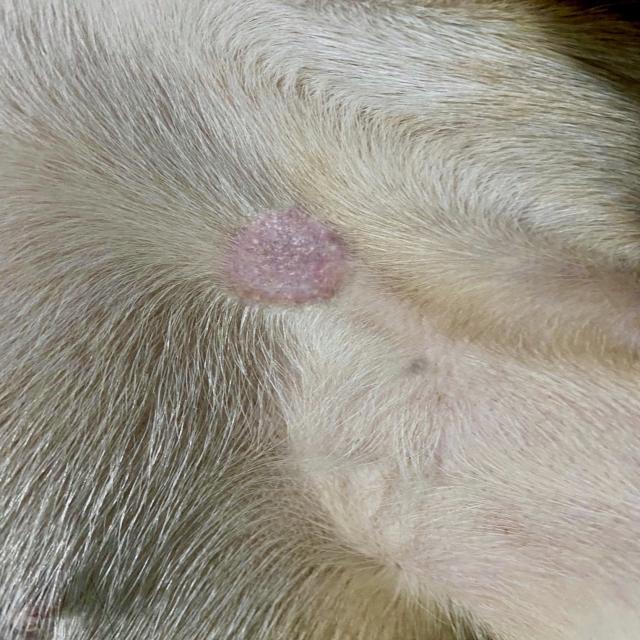
Canine ringworm (Dermatophytosis) — fungal infection caused by Microsporum or Trichophyton. Presents with circular alopecia, scaling, crusting, and broken hairs.